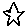
Label: star